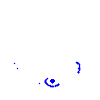
Particle: pion